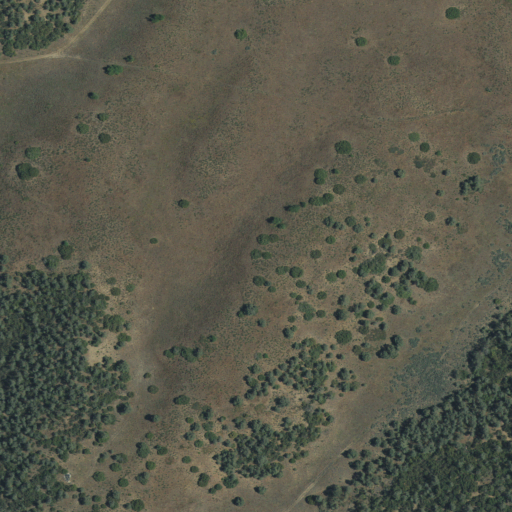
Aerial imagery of plain(s) in California named Cowhead Potrero containing shrub, grassland, and evergreen forest